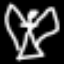
Label: angel